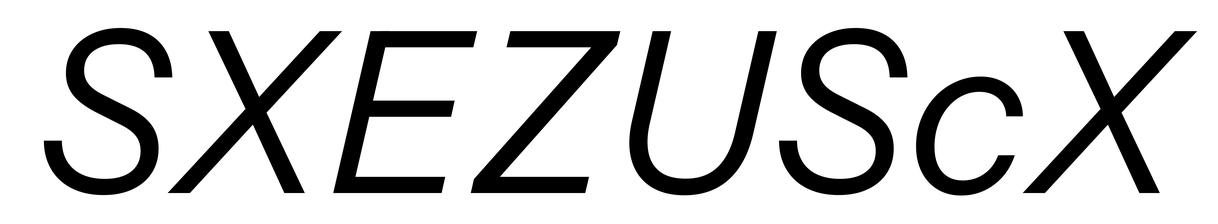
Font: InstrumentSans-Italic_Italic